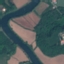
Land use / land cover: River